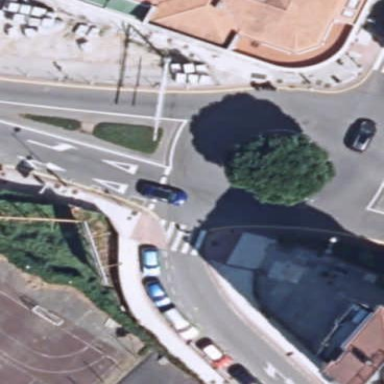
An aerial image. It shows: Secondary road with asphalt surface leading to roundabout.